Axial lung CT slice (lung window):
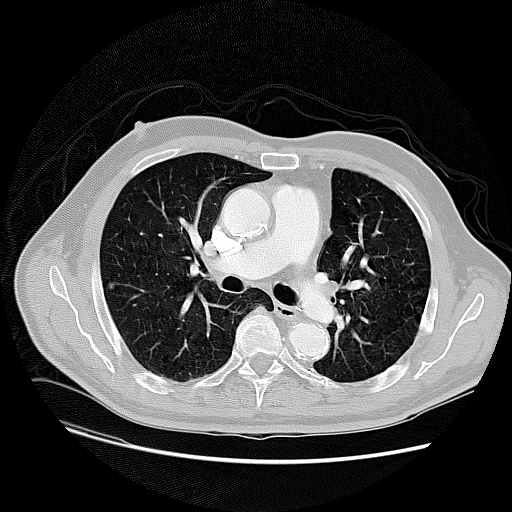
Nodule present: yes
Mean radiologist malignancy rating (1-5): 2.5